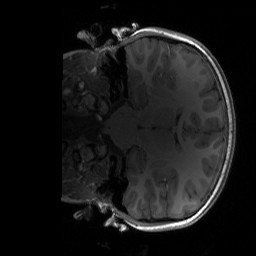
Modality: T1w
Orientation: coronal
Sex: male
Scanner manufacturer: siemens
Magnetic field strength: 3 T
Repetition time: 1.9 s
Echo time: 0.00243 s